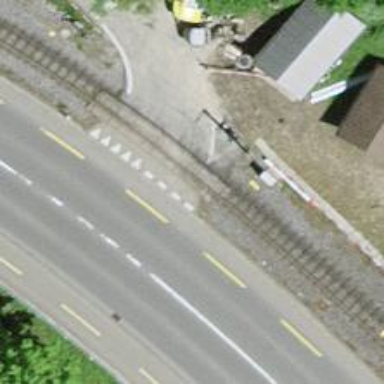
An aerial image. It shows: Railway level crossing.